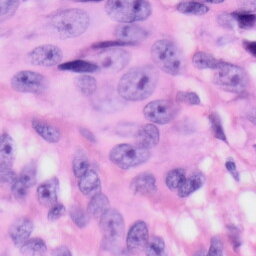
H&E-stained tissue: Skin